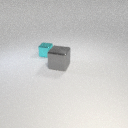
large gray metal cube to the right of small cyan metal cube